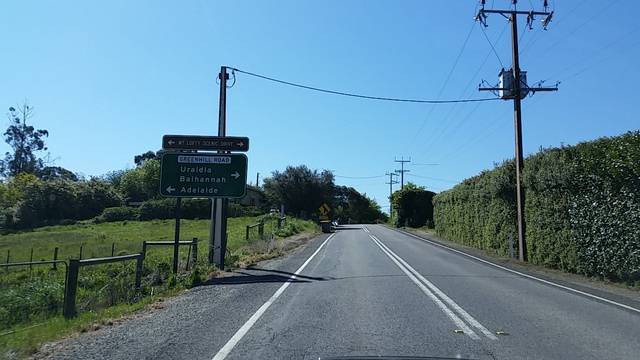
Region: Australia
Coordinates: -34.961, 138.735